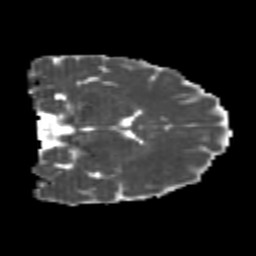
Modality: MD
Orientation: coronal
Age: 22
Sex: female
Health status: healthy
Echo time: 0.074 s